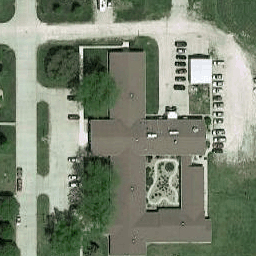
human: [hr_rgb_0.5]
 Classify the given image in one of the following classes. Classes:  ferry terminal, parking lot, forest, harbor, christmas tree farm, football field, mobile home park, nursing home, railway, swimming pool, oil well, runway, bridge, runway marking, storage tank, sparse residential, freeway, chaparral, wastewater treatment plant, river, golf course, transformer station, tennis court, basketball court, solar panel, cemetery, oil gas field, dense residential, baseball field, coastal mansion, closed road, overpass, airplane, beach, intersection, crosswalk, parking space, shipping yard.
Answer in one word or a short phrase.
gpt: nursing home